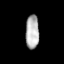
Tissue: lung
Cell type: Others
Senescence score: 0.5699
Nuclear area (px): 446
Mean DAPI intensity: 178.767